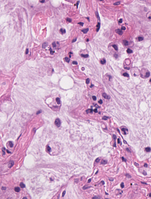
Tumor epithelial tissue: no
Tumor-associated stroma tissue: no
Normal tissue: yes